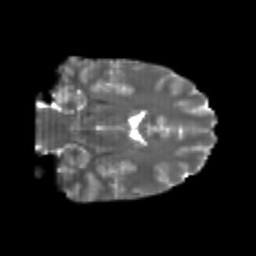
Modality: T2w
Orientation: coronal
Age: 22
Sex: male
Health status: healthy
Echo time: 0.074 s